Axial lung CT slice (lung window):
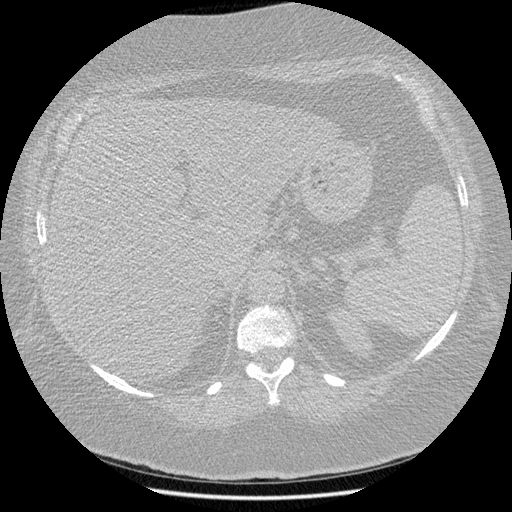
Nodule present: no